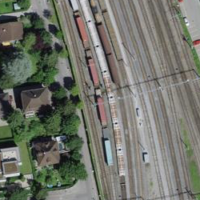
EUNIS habitat code: 57
Species observed at this site:
Geum rivale